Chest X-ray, PA view. Patient: 83 years old, sex F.
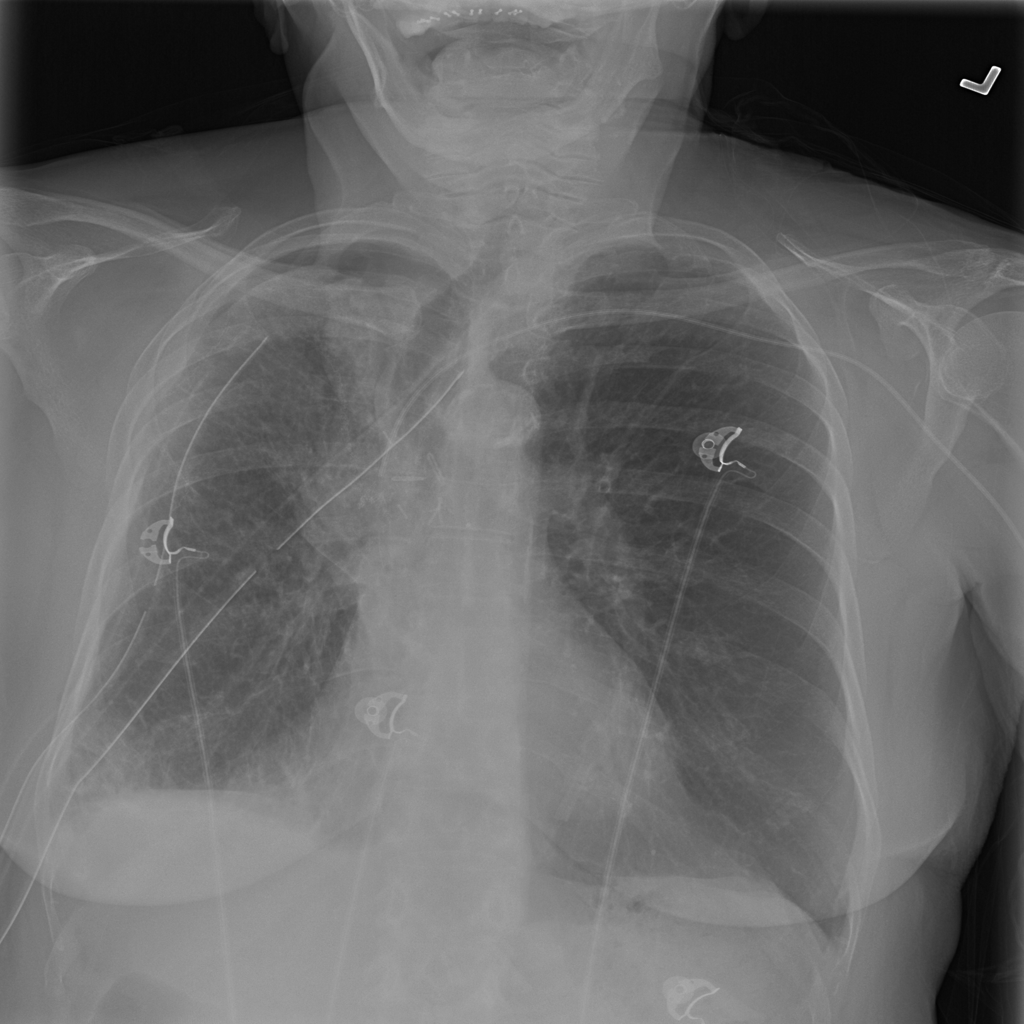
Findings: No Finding